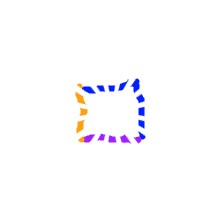
Shape: square